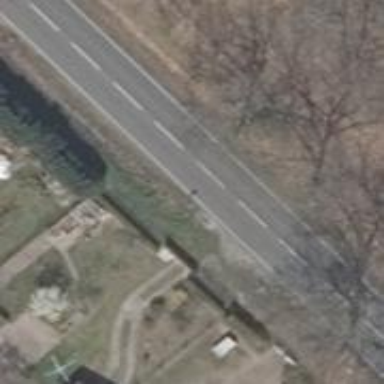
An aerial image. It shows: Tertiary road with asphalt surface and lane markings present.